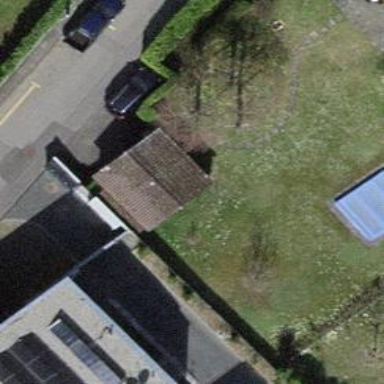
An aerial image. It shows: Garage.